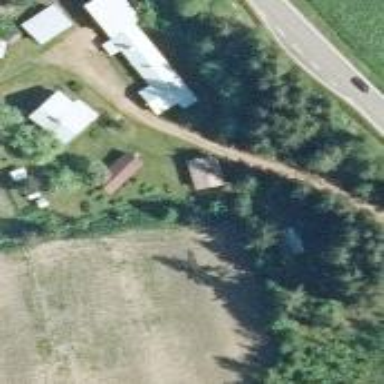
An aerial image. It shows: Driveway leading to service road.